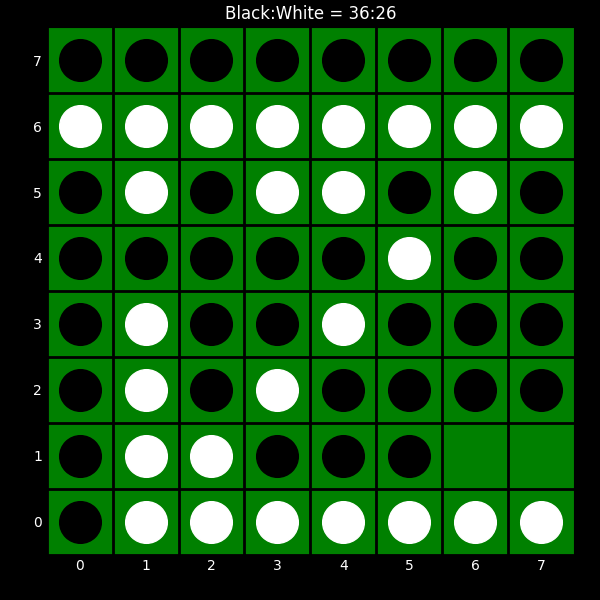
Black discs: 36
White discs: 26